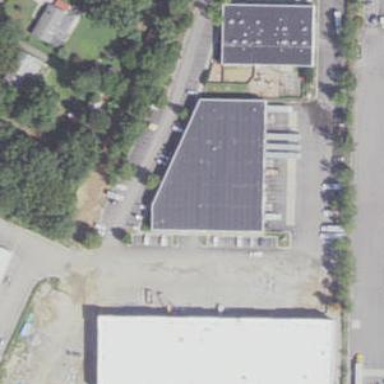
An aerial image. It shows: Building.